Field crop: maize
Growth stage: 2
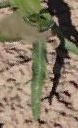
Species: maize